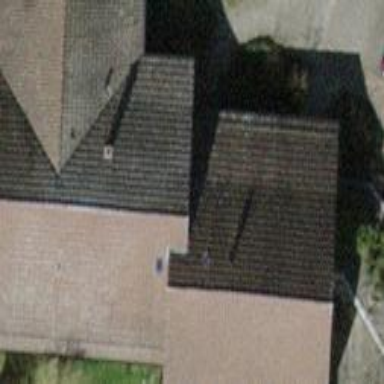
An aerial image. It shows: Gabled roof adorns the apartments building.